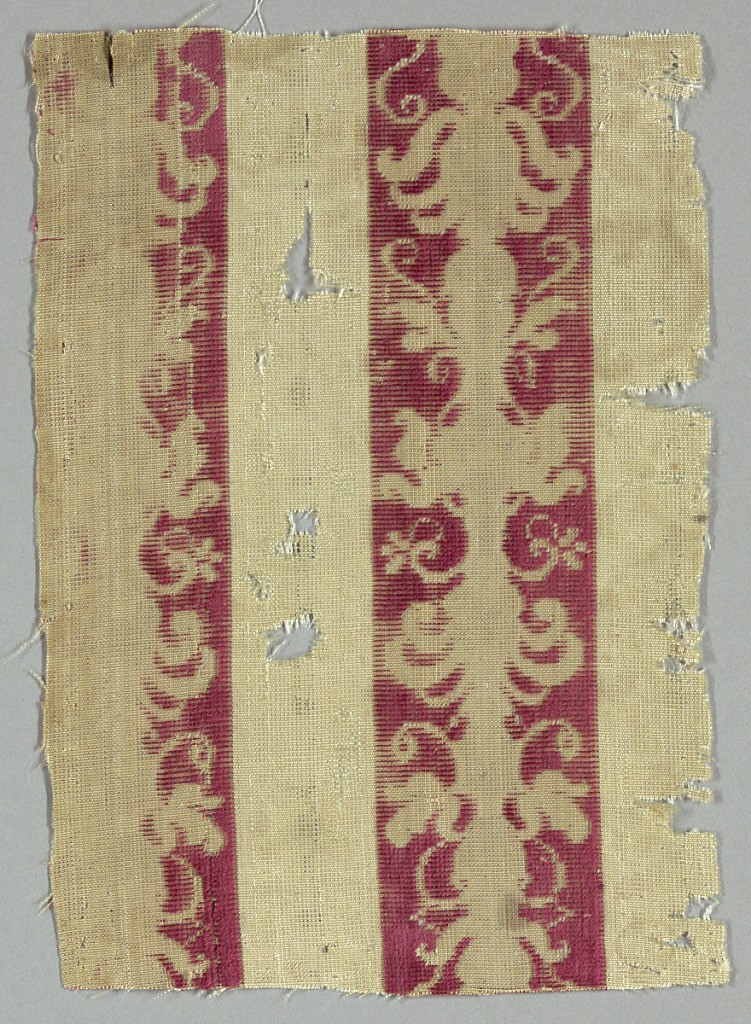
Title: Fragment
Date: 17th century
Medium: silk Technique: supplementary warp forming raised pile in plain weave foundation (velvet)
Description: Alternate red and white stripes with a white scrolling design on the red stripe.